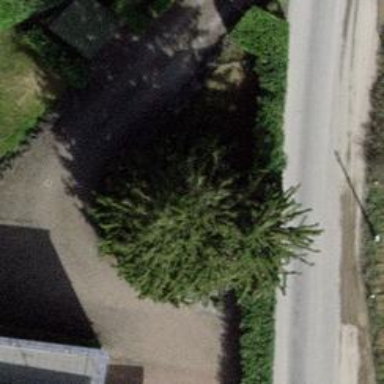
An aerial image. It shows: Evergreen tree with needle-leaved leaves.